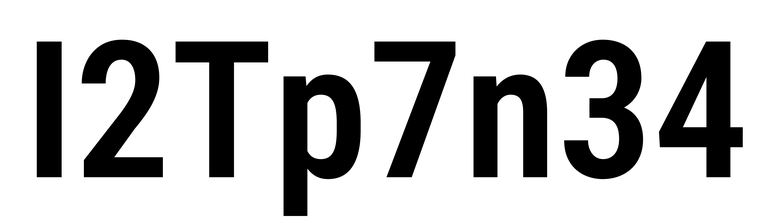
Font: Roboto_Condensed_SemiBold